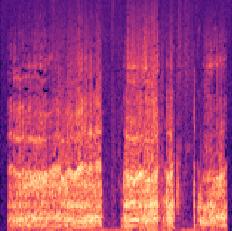
Sound class: Pig